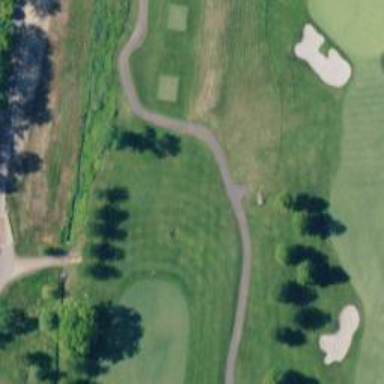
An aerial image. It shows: Footway that resembles golf path.